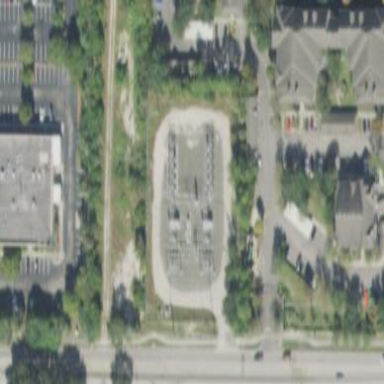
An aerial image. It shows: Outdoor distribution substation.